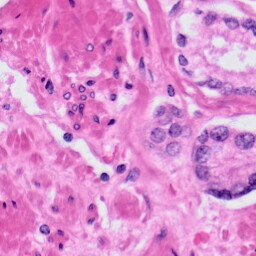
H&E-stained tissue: Prostate